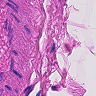
Metastatic tissue present: no